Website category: book
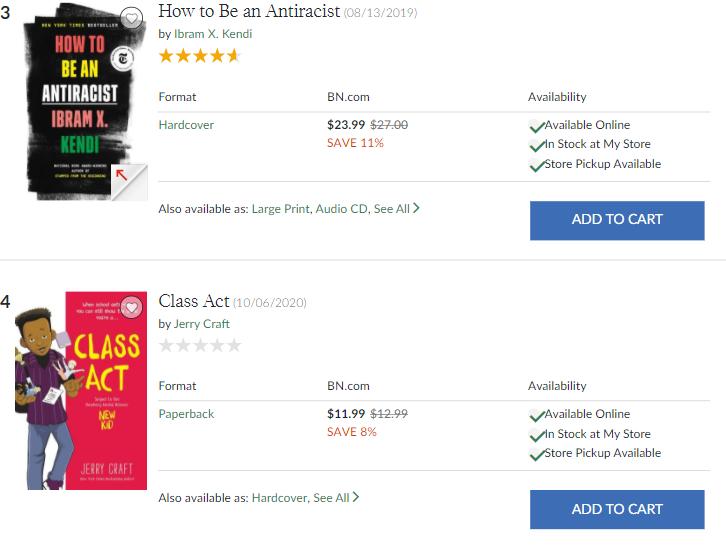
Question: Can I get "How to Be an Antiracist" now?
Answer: yes

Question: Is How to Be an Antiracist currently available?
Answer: yes

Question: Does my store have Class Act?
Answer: yes

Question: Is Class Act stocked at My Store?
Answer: yes

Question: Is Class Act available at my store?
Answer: yes

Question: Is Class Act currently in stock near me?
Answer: yes

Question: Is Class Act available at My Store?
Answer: yes

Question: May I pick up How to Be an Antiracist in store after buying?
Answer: yes

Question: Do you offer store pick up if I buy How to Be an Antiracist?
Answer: yes

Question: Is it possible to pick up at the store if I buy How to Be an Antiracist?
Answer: yes

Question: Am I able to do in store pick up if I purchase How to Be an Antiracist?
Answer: yes

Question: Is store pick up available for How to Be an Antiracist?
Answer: yes

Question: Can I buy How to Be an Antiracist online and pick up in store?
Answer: yes